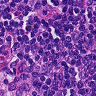
Metastatic tissue present: no